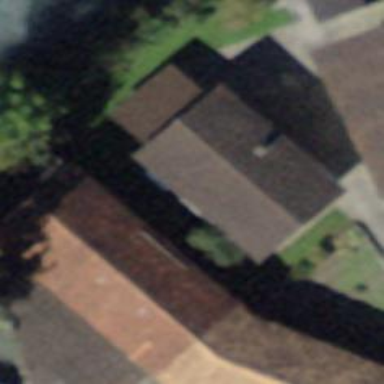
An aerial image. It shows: Rural barn.